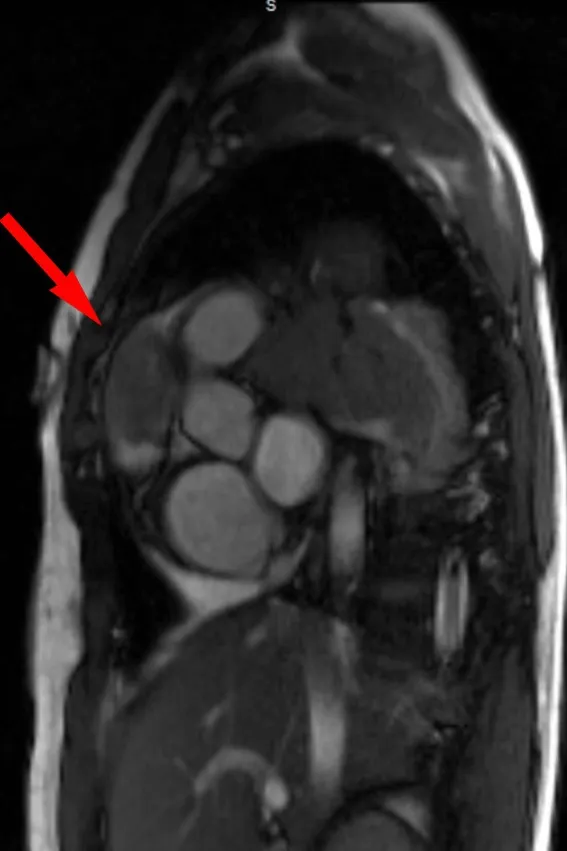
Cardiac magnetic resonance imaging. (C) Magnetic resonance imaging cine longitudinal relaxation time (T1) imaging of the short axis showed an intrapericardial mass anterior to the right ventricle outflow tract/pulmonary artery.
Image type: radiology (mri)